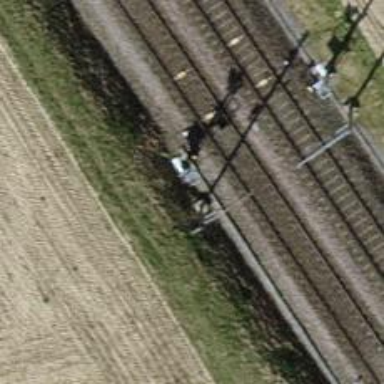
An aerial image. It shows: Railway signal.